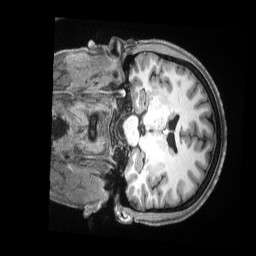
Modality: T1w
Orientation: coronal
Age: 24
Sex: female
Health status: ill
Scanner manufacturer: siemens
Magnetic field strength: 3 T
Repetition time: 2.5 s
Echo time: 0.00181 s